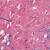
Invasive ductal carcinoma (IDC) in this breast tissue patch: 1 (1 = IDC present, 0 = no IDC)